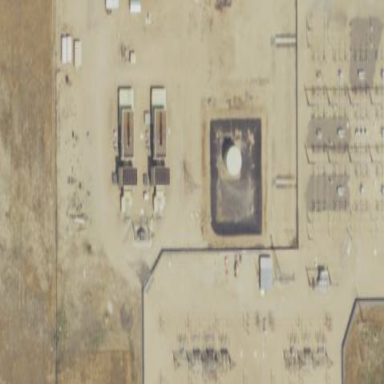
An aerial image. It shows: Outdoor power substation surrounded by fence. This substation operates at the transmission level.